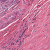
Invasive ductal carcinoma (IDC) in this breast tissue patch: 1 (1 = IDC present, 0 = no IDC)